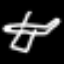
Label: airplane